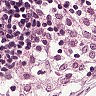
Metastatic tissue present: no